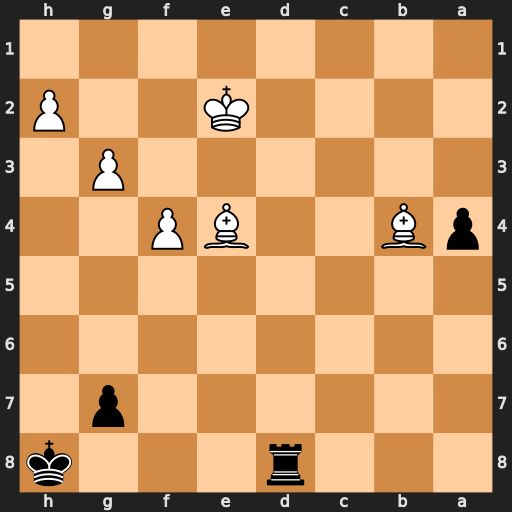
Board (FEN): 3r3k/6p1/8/8/pB2BP2/6P1/4K2P/8
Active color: b
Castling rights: -
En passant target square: -
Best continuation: Rd4 Bc3 Rxe4+